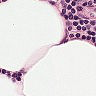
Metastatic tissue present: no